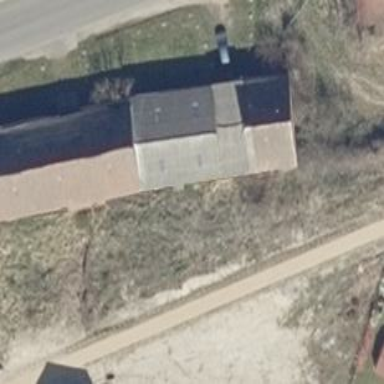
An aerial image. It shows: Barn.